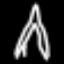
Label: The Eiffel Tower